Question: I am trying to insert values entered by a user on a Winform into the following Access table:

The C# code is:
'''
OleDbCommand oleCmd = new OleDbCommand("INSERT INTO Projects (projectTitle,partyID,receiveDate,dueDate, projectTypeID, pages, "+
"lines, words, prepay, cost, settled,projectComment)"
+ " VALUES (@projectTitle,@partyID,@receiveDate,@dueDate,@projectTypeID,@pages, @lines, @words, @prepay, @cost, @settled, @projectComment)", conn);
PersianCalendar p=new PersianCalendar();
DateTime thisDate=DateTime.Now;
oleCmd.Parameters.Add("@projectTitle", OleDbType.VarChar).Value = txtProjectTitle.Text;
oleCmd.Parameters.Add("@partyID", OleDbType.Numeric).Value = Convert.ToInt32(comboProjectType.SelectedValue.ToString());
oleCmd.Parameters.AddWithValue("@receiveDate", string.Format( "{0}, {1}/{2}/{3} {4}:{5}:{6}",
p.GetDayOfWeek(thisDate), p.GetYear(thisDate),p.GetMonth(thisDate),p.GetDayOfMonth(thisDate), p.GetHour(thisDate),p.GetMinute(thisDate),p.GetSecond(thisDate))) ;
oleCmd.Parameters.Add("@dueDate", OleDbType.VarChar).Value = comboDay.Text + "/" + comboMonth.Text + "/" + comboYear.Text;
oleCmd.Parameters.Add("@projectTypeID", OleDbType.Numeric).Value = Convert.ToInt32(comboContractParty.SelectedValue.ToString());
oleCmd.Parameters.AddWithValue("@pages", Convert.ToInt32(txtPages.Text));
oleCmd.Parameters.AddWithValue("@lines", Convert.ToInt32(txtLines.Text));
oleCmd.Parameters.AddWithValue("@words", Convert.ToInt32(txtWords.Text));
oleCmd.Parameters.AddWithValue("@cost", Convert.ToDouble(txtWholeProjCost.Text));
oleCmd.Parameters.AddWithValue("@prepay", Convert.ToDouble(txtPrePay.Text));
oleCmd.Parameters.AddWithValue("@settled", chkSettled.CheckState);
oleCmd.Parameters.Add("@projectComment", OleDbType.VarChar).Value = txtComment.Text.ToString();
try
{
conn.Open();
oleCmd.ExecuteNonQuery();
conn.Close();
}
catch (Exception ex)
{
MessageBox.Show(ex.ToString());
return;
}
'''
The exception says:
> Data type mismatch in criteria expression.
I rechecked the types, but don't know where the error is raised from.
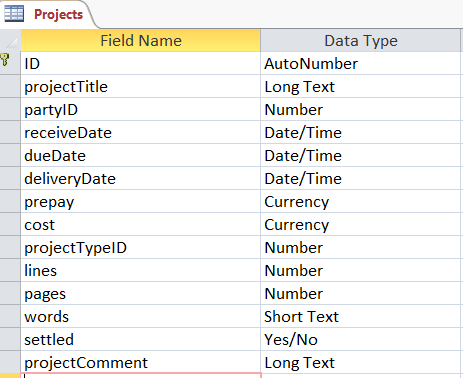
Answer: 'receiveDate' and 'dueDate' are defined as 'DateTime' in the Database but you are passing text (string) to the parameter:
'''
oleCmd.Parameters.AddWithValue("@receiveDate", string.Format(...
oleCmd.Parameters.Add("@dueDate", OleDbType.VarChar).Value = ...
'''
Pass actual 'DateTime' vars and it should work. Since the date(s) are in pieces, I would create them first so they can be tested:
'''
// why not use thisDate rather than chopping it up to recombine?
DateTime recDate = New DateTime(p.Getyear(thisDate)...);
// personally, I might use a DateTimePicker rather than 3 CBOs
DateTime dueDate = New DateTime(ConvertToInt32(comboYear.Text), ...
'''
Then pass them as params. If you use 'Add' specify 'OleDbType.Date':
'''
oleCmd.Parameters.AddWithValue("@receiveDate", recDate);
...
oleCmd.Parameters.AddWithValue("@dueDate", dueDate);
'''